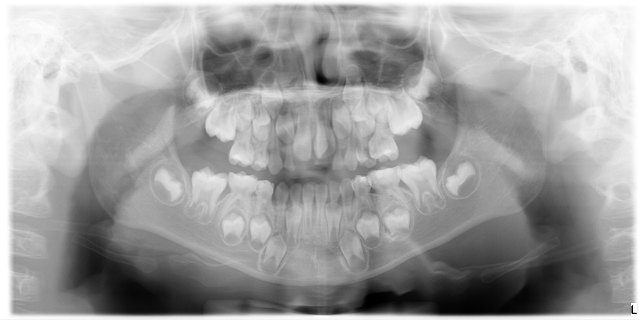
child